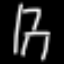
Label: chair